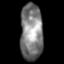
Tissue: skin
Cell type: Epithelial cells
Senescence score: 0.2811
Nuclear area (px): 1248
Mean DAPI intensity: 127.408